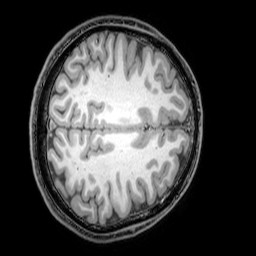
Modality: T1w
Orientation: axial
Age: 21
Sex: male
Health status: healthy
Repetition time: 0.081 s
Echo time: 0.037 s